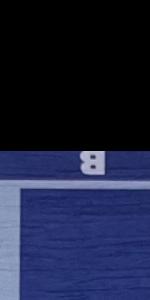
Label: Empty